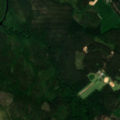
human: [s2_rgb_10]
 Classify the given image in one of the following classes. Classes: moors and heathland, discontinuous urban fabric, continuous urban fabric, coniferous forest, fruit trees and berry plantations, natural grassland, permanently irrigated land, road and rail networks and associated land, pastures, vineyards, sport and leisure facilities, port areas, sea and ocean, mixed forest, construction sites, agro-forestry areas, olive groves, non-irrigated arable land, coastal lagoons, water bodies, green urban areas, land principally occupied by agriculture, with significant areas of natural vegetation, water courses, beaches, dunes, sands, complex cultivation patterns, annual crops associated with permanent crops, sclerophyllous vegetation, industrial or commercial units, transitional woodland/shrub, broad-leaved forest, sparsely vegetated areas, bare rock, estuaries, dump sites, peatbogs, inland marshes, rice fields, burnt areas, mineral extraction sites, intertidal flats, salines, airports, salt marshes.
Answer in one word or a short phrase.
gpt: coniferous forest, transitional woodland/shrub